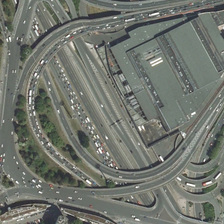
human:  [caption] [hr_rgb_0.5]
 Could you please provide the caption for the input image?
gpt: some green trees are near a viaduct with many cars .

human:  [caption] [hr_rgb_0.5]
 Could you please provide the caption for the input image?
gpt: some green trees are near a viaduct with many cars .

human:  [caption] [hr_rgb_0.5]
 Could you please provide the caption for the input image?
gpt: some green trees are near a viaduct with many cars .

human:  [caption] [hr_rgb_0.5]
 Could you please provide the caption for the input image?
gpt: some green trees are near a viaduct with many cars .

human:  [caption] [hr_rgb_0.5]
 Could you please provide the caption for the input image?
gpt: some green trees are near a viaduct with many cars .